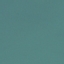
Land use / land cover class: SeaLake